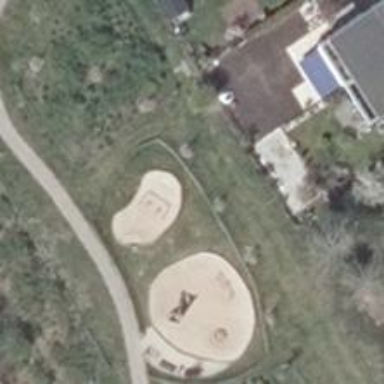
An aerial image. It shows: Playground with swings.